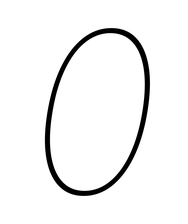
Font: Inter-Italic_Thin_Italic